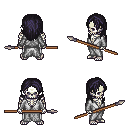
a pixel art fantasy rpg character, male body template, skeleton, white robe, white pants, raven long hairstyle, spear, four views (front, back, left, right), 2x2 character sprite sheet, small pixel art, hard edges, no anti-aliasing